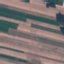
Label: AnnualCrop